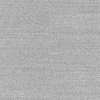
Atmospheric dust classification: dusty